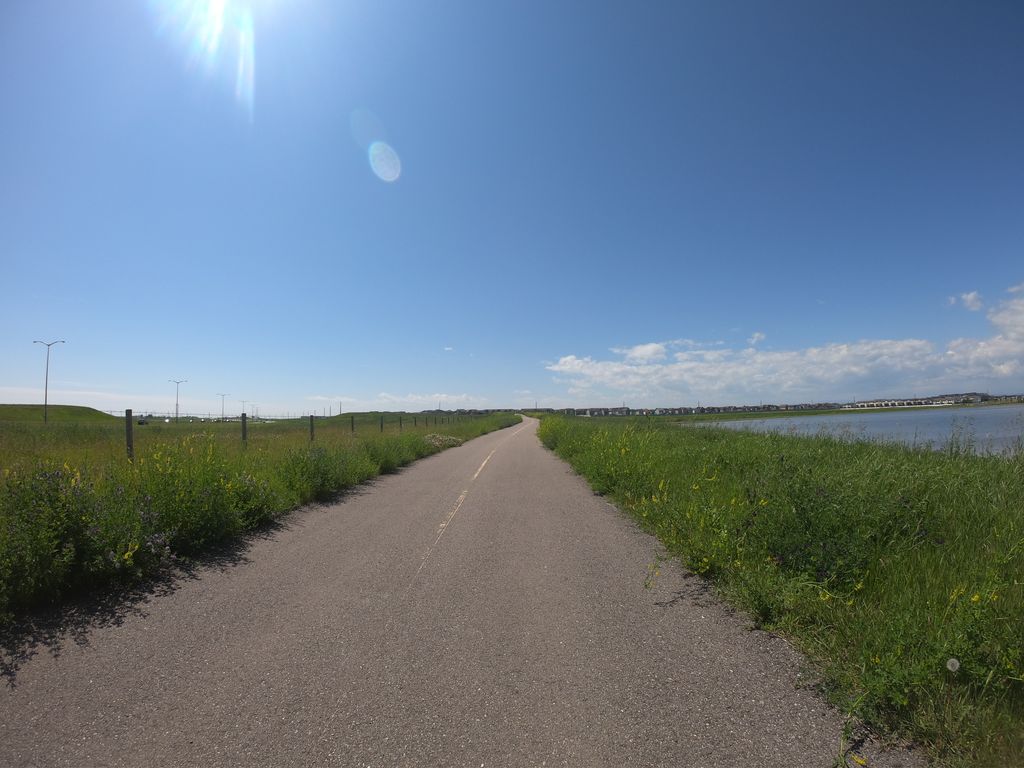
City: calgary